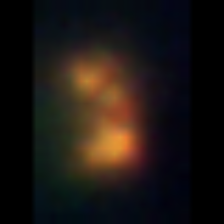
Taxon: Unknown_detritus
Group: Unknown